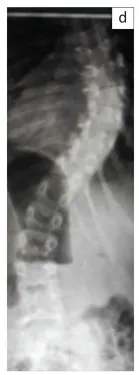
To approximately 65. Cobb.
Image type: radiology (x_ray)